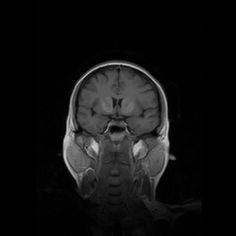
Label: notumor